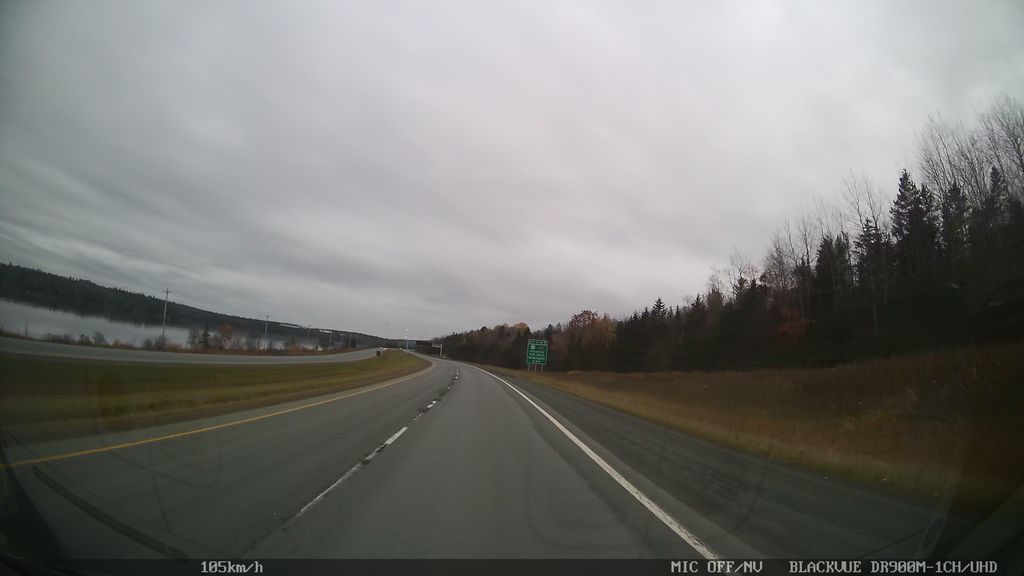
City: halifax